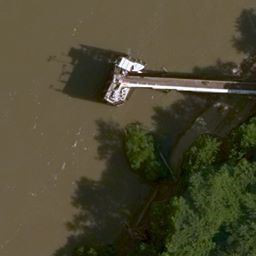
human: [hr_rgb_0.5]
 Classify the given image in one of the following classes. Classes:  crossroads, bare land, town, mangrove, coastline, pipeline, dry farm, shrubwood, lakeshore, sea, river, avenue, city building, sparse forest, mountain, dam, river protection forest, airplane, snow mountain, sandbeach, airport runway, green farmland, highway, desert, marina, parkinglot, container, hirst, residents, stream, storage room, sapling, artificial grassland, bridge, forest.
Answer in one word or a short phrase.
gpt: river protection forest